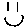
Label: smiley face